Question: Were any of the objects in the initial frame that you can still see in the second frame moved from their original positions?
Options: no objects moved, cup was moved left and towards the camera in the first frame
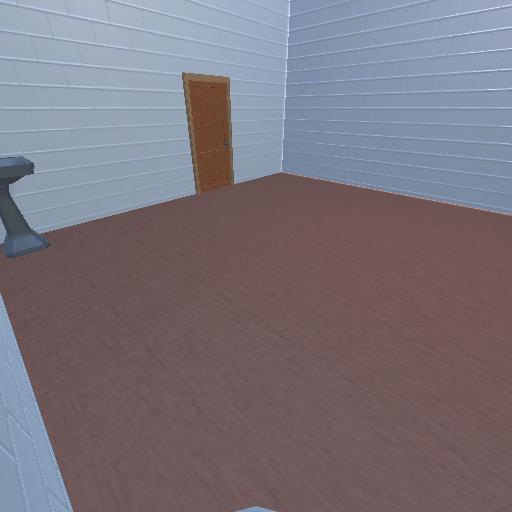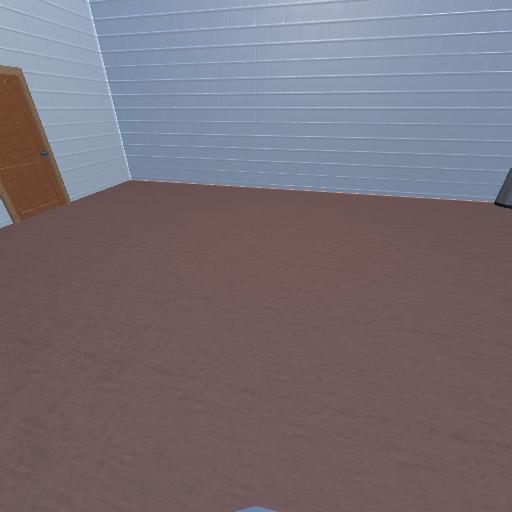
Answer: no objects moved